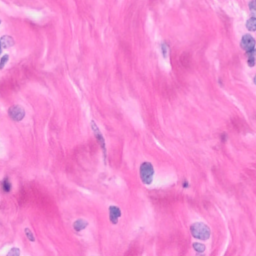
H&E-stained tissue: Breast